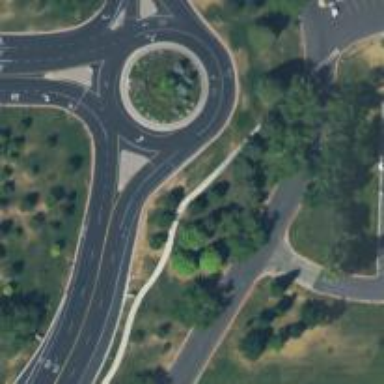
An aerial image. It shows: Tertiary road made of asphalt leading to roundabout junction.